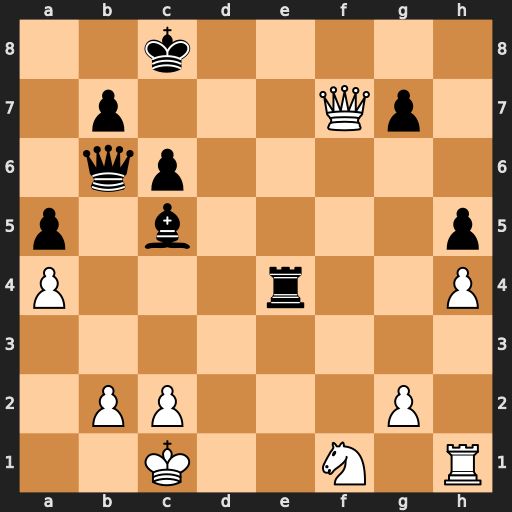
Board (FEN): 2k5/1p3Qp1/1qp5/p1b4p/P3r2P/8/1PP3P1/2K2N1R
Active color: w
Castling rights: -
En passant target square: -
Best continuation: Qf5+ Kc7 Qxe4